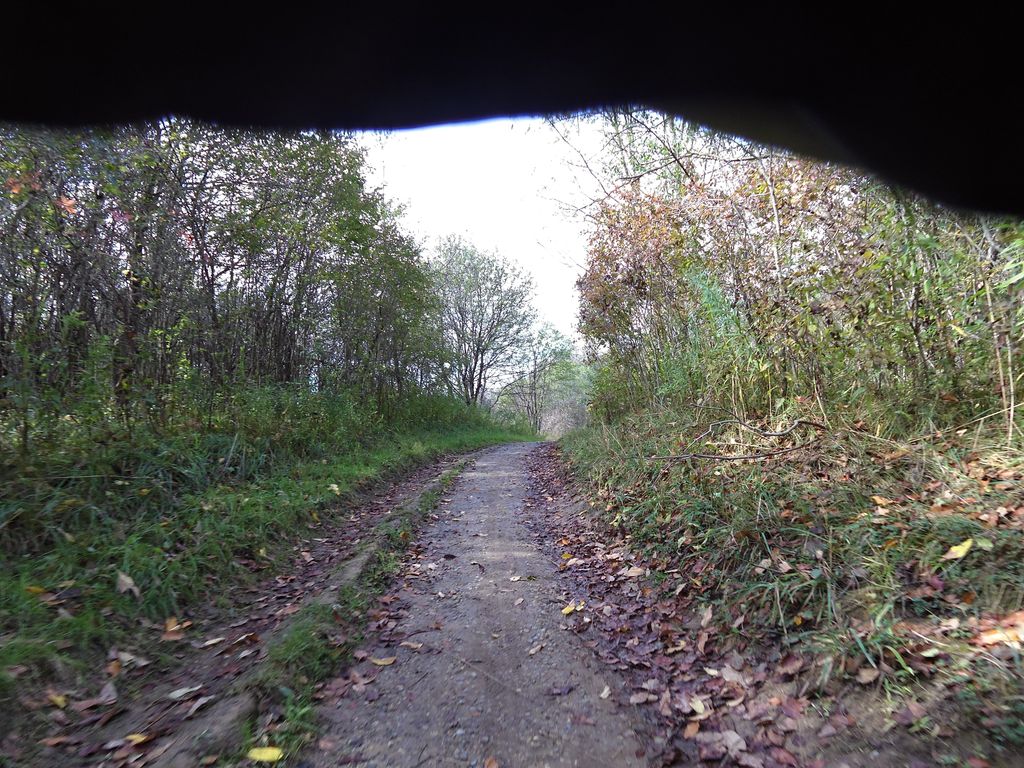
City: hamilton